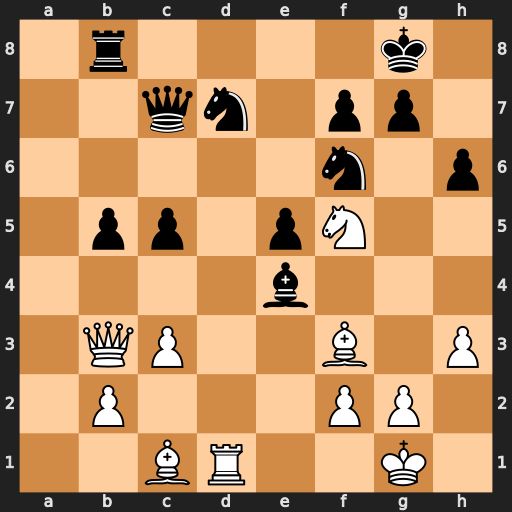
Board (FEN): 1r4k1/2qn1pp1/5n1p/1pp1pN2/4b3/1QP2B1P/1P3PP1/2BR2K1
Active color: w
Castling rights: -
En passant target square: -
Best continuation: Bxe4 Nxe4 Bxh6 c4 Qc2